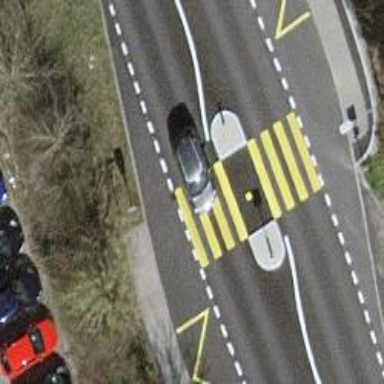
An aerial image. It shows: Uncontrolled zebra crossing on the road.